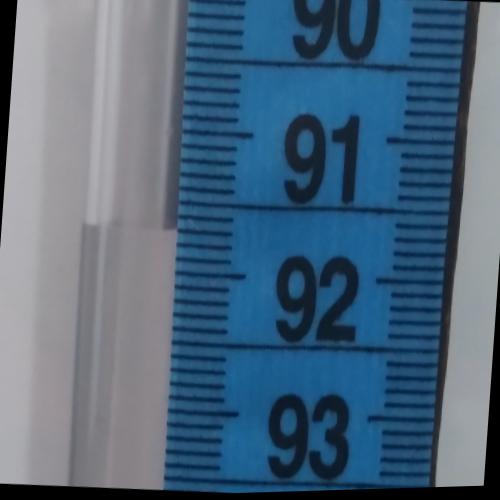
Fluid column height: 91.7 cm